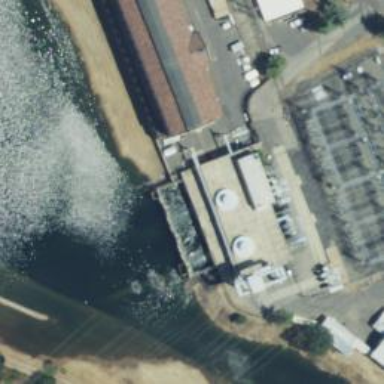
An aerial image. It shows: Power substation.